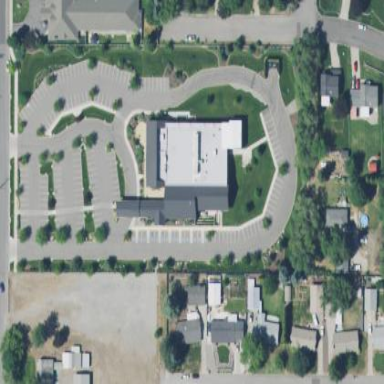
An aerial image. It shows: Clinic building providing healthcare services.